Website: ulta-beauty
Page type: customer-info-address
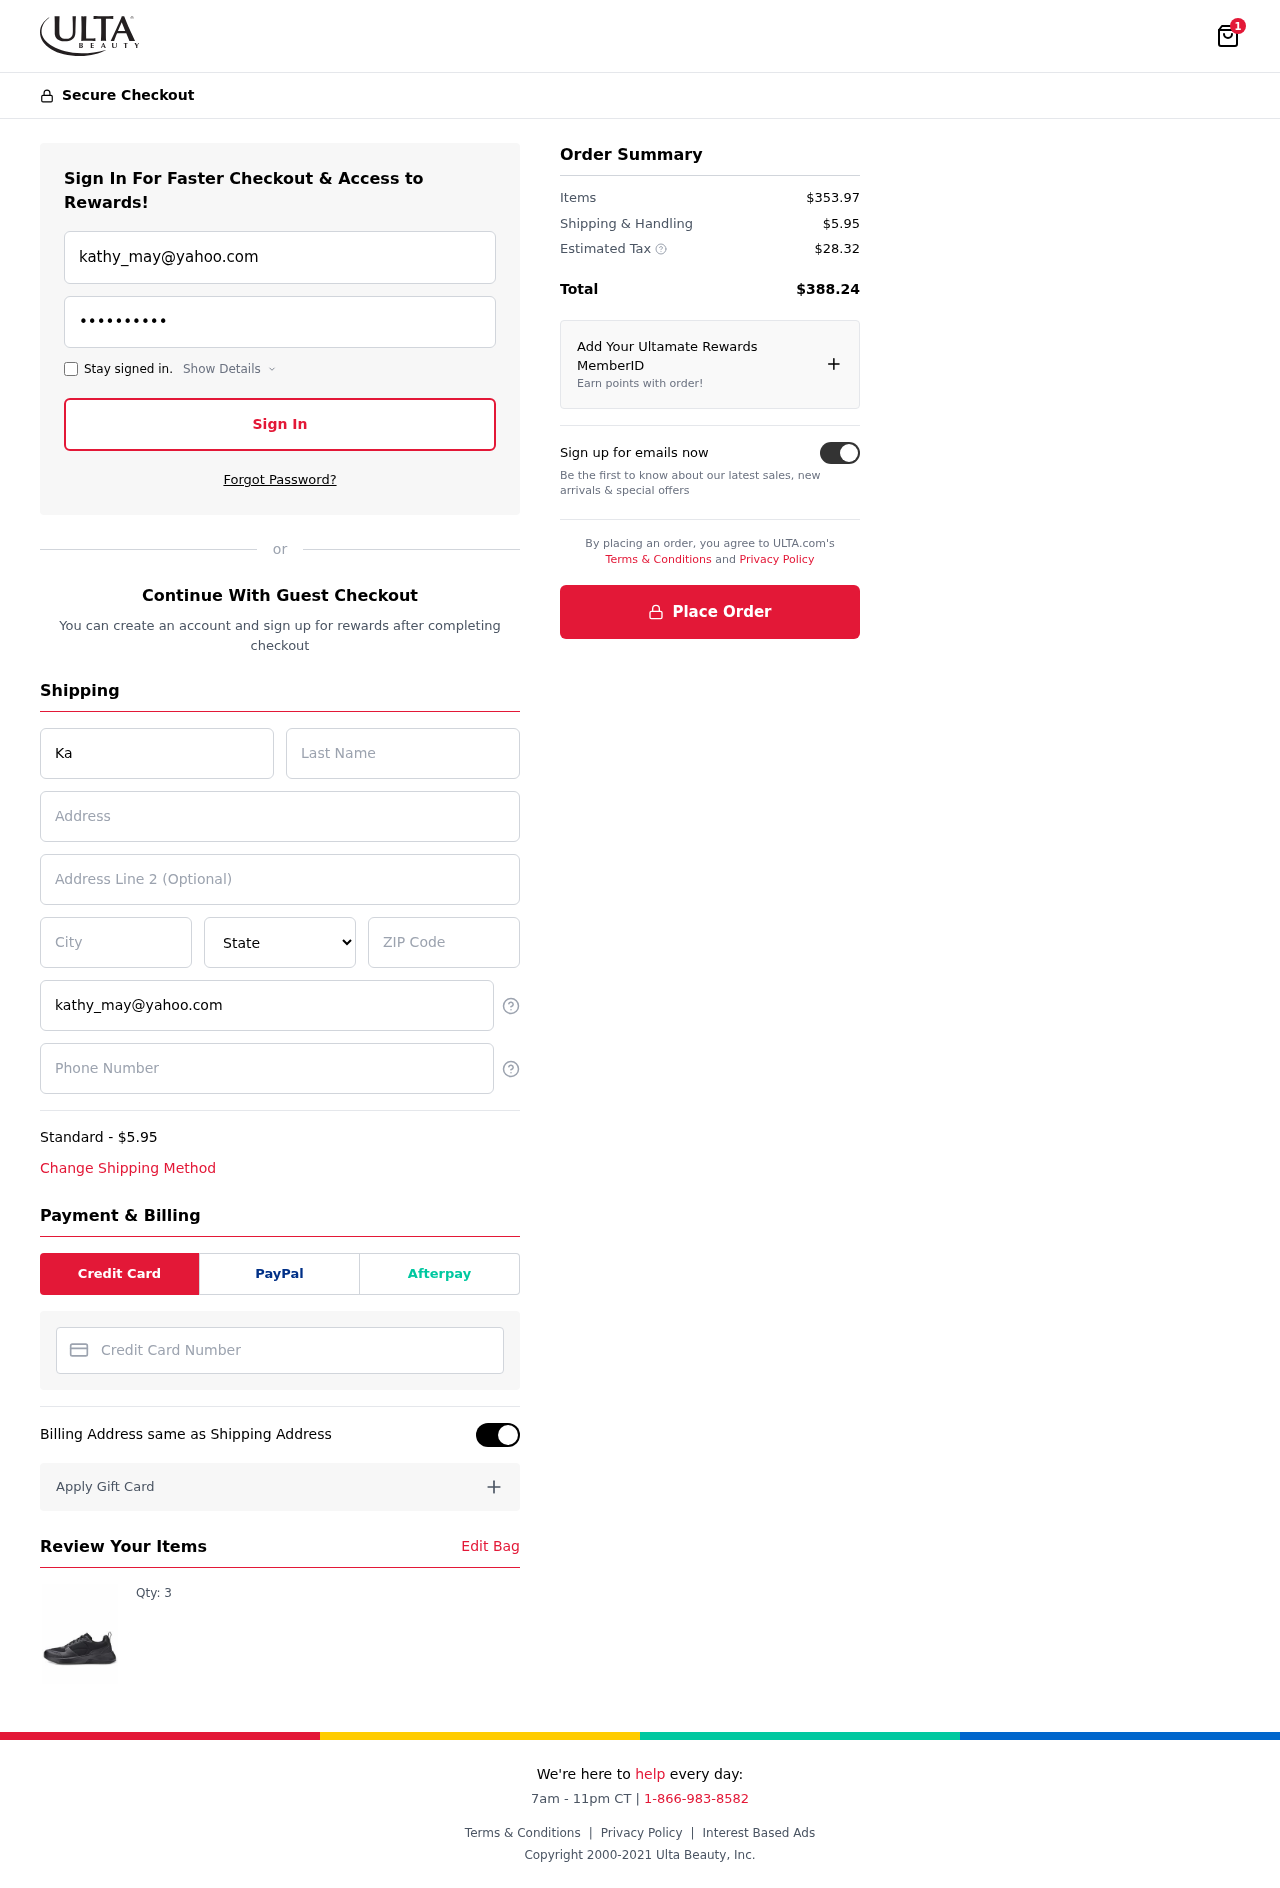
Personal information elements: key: PII_CARD_NUMBER
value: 3741 7616 4461 184
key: PII_CITY
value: East Michael
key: PII_EMAIL
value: kathy_may@yahoo.com
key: PII_FIRSTNAME
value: Kathy
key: PII_LASTNAME
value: May
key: PII_PHONE
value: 5506341064
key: PII_POSTCODE
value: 80336
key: PII_STATE
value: PW
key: PII_STREET
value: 8490 Jamie Camp
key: PII_STREET2
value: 1355 Blankenship Branch
Product elements: key: PRODUCT1_QUANTITY
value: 3
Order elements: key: ORDER_NUM_ITEMS
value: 1
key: ORDER_SHIPPING_COST
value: $5.95
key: ORDER_ITEMS_TOTAL
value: $353.97
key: ORDER_SHIPPING_COST2
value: $5.95
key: ORDER_TAX
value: $28.32
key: ORDER_TOTAL
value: $388.24